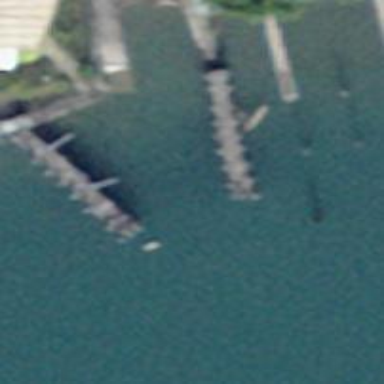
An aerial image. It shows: Man-made pier.